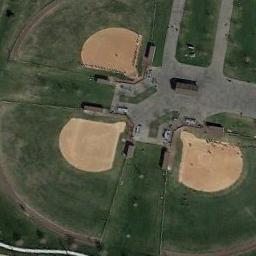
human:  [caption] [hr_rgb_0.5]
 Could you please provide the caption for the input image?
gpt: There is a trail leading to this baseball field .

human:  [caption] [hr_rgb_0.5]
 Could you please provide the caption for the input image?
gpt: There are three baseball diamonds in the middle of grass .

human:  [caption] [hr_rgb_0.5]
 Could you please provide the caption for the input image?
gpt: Three baseball diamonds on the lawn and the open area beside .

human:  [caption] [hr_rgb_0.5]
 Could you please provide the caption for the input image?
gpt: There are three baseball diamonds in the grass surrounded by the roads .

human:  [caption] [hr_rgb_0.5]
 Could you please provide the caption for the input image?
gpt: One vacant lot is next to three baseball diamonds .